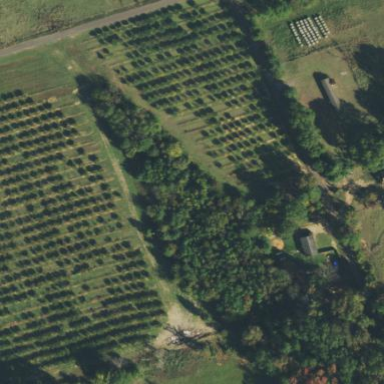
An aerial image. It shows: Orchard filled with peach trees.